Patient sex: M
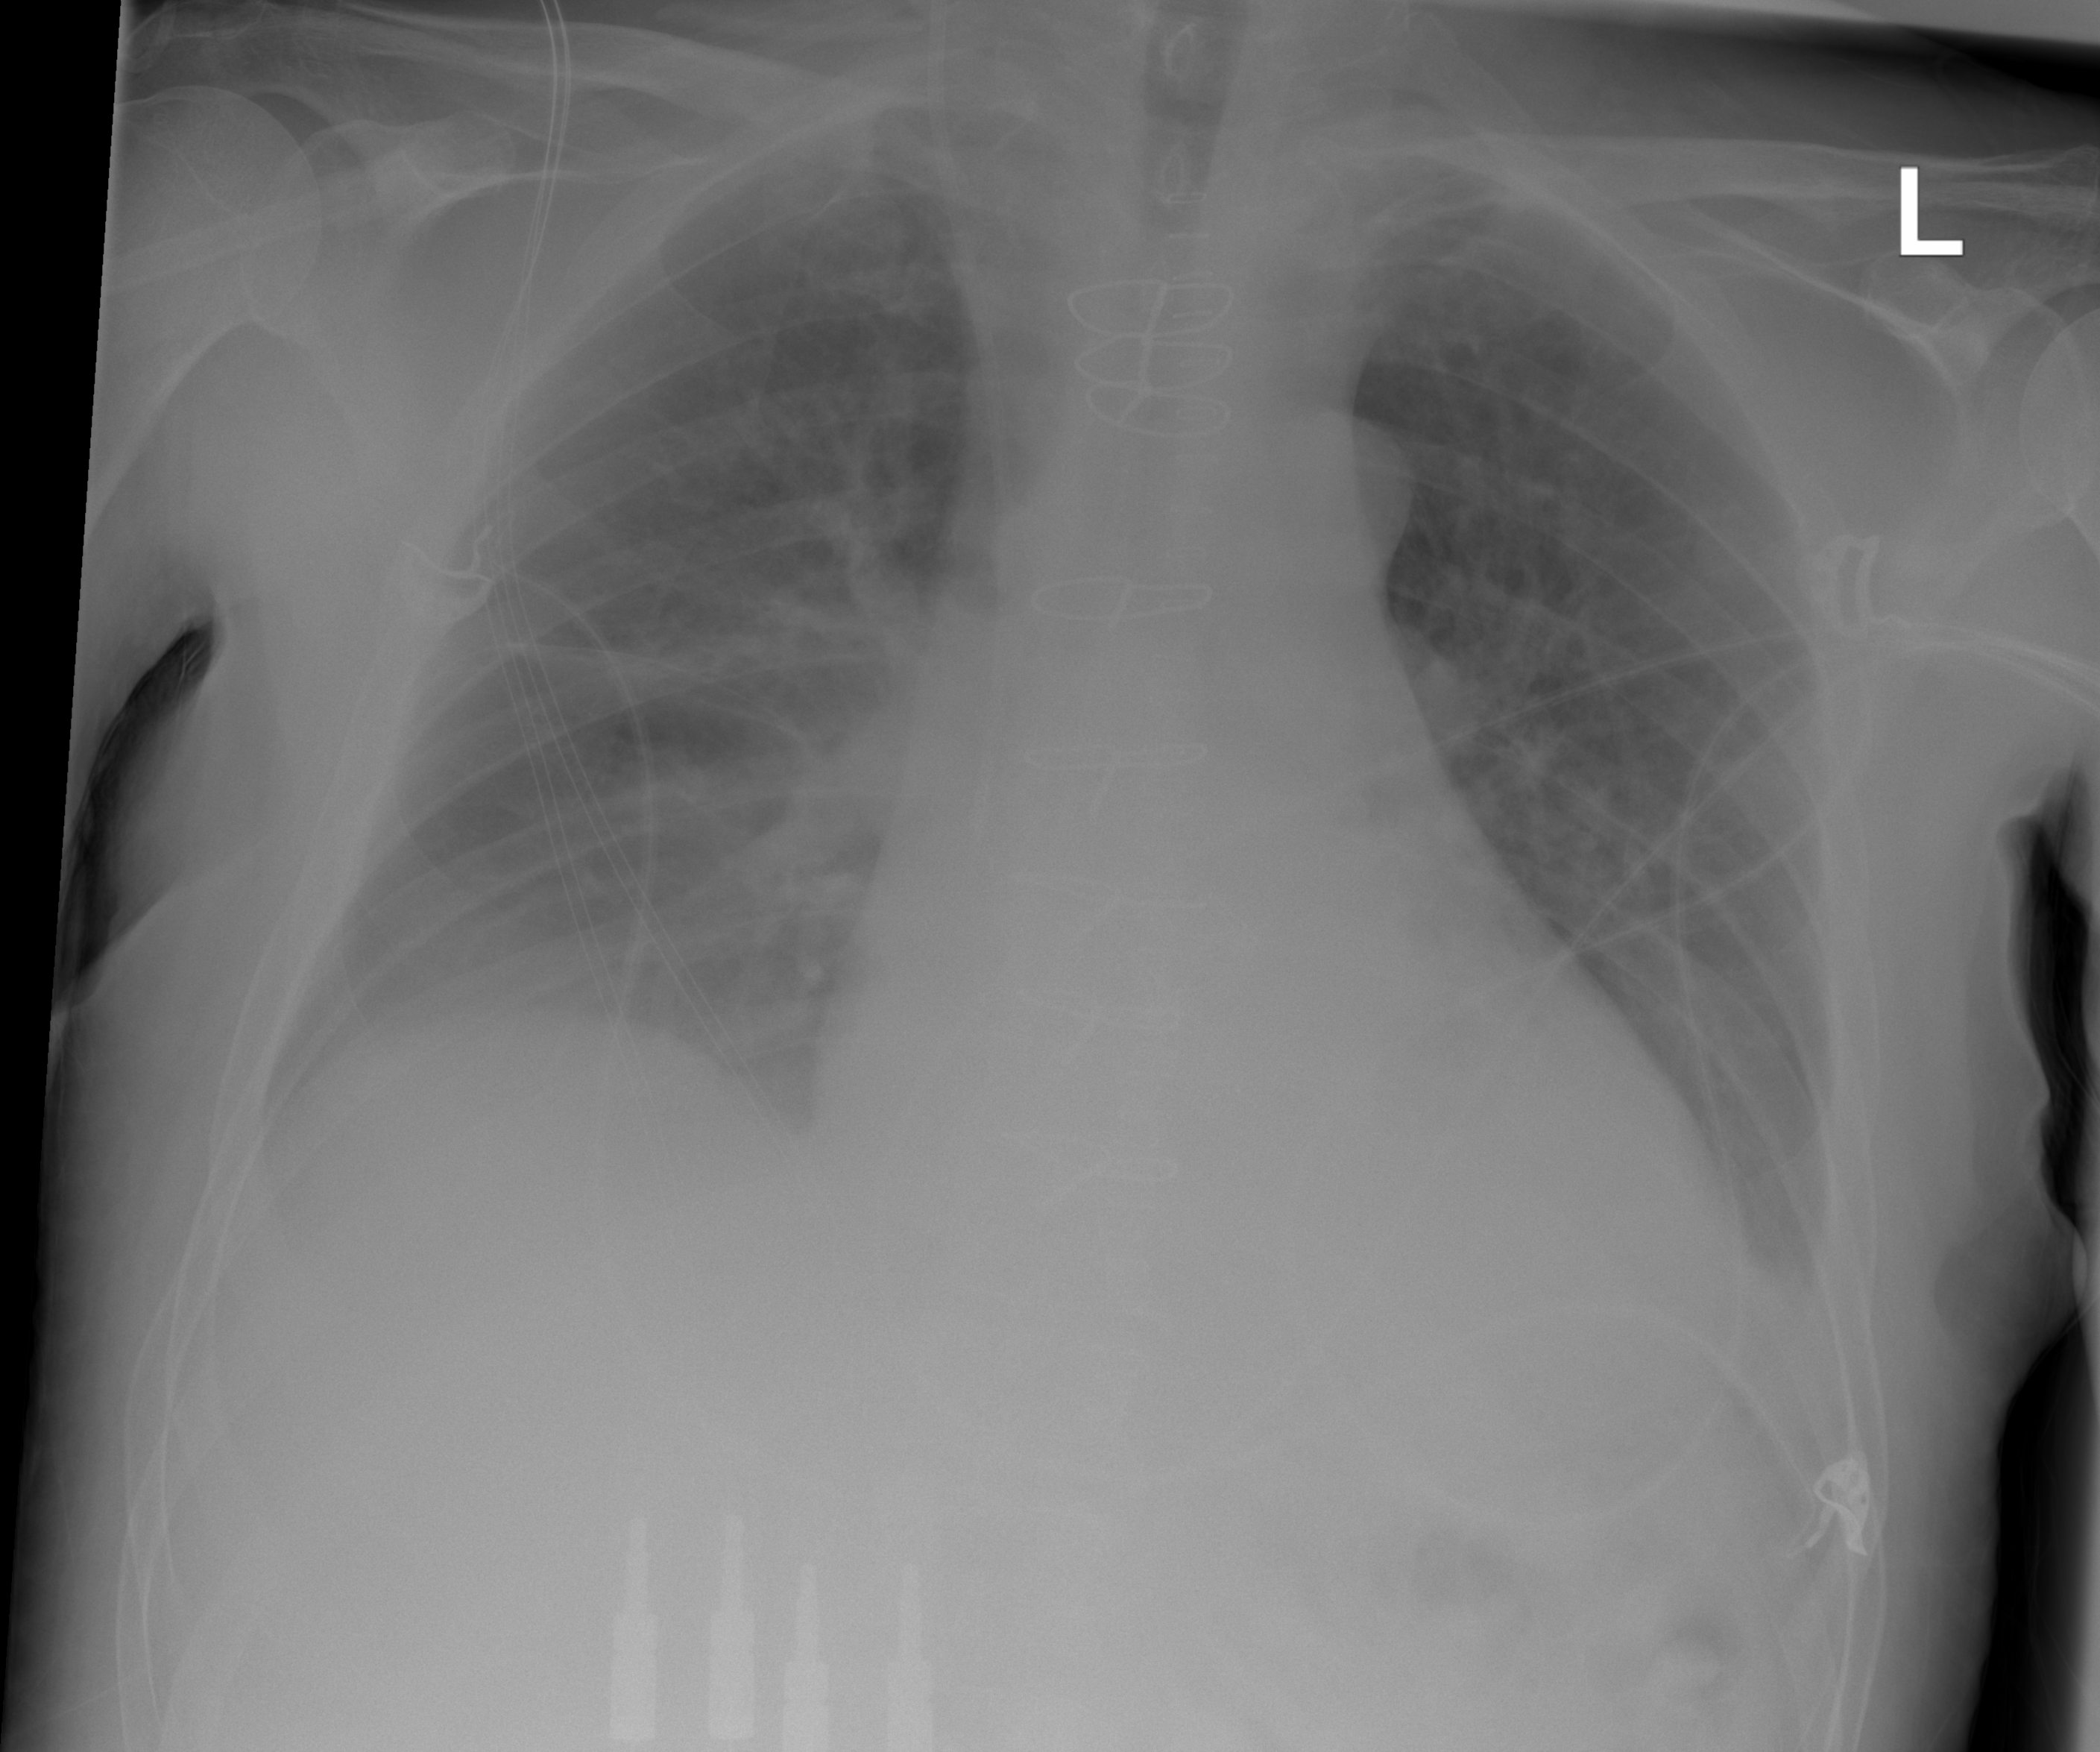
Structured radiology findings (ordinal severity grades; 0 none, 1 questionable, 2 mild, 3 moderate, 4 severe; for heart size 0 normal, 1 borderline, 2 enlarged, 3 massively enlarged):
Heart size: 2
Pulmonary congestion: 2
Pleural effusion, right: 0
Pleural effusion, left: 2
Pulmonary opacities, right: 0
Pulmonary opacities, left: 0
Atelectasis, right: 2
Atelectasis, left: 2